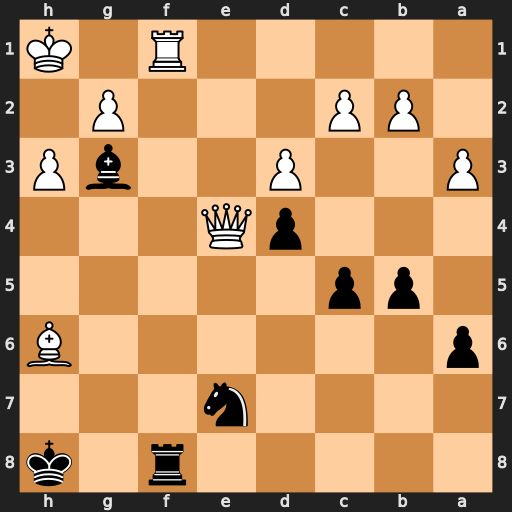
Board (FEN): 5r1k/4n3/p6B/1pp5/3pQ3/P2P2bP/1PP3P1/5R1K
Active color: b
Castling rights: -
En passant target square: -
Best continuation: Rxf1#